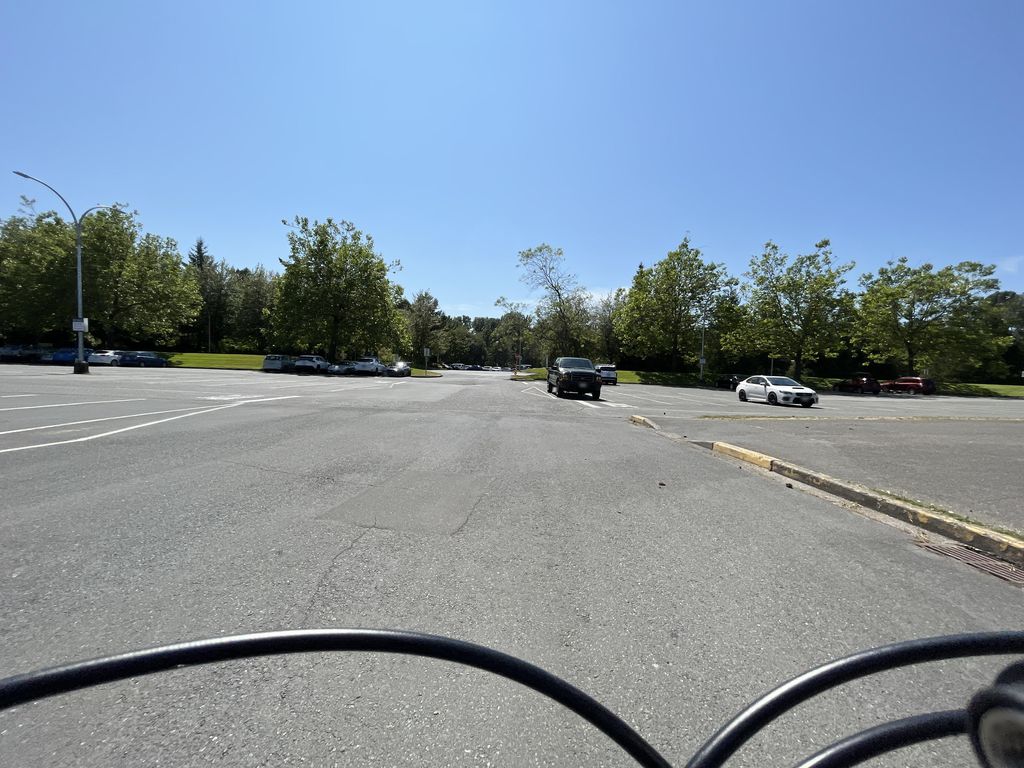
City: victoria